Question: How can I style a a circle (a 'div') with two borders responsively so that it reacts to a container's size?
Suppose circles like this for example:

Here is a working CSS for a circle:
'''
div.circle {
width: 90%;
height: 0;
padding-bottom: 90%;
margin: auto;
float: none;
border-radius: 50%;
border: 1px solid green;
background: pink;
}
'''
'''
<div class="circle"></div>
'''
How can I add a ? I tried outline but it came out as a rectangle. I tried to place another div inside the circle div and use background color but I can't align the inner div vertically.
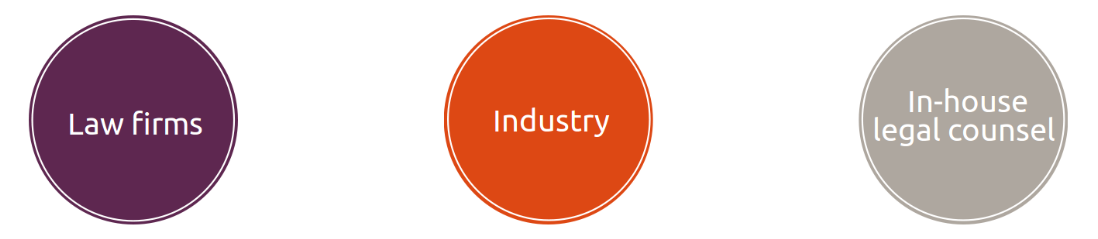
Answer: I'd suggest, with the following HTML:
'''
<div></div>
'''
The CSS:
'''
div {
width: 20em;
height: 20em;
border-radius: 50%;
background-color: red;
border: 4px solid #fff;
box-shadow: 0 0 0 5px red;
}
'''
'''
div {
width: 20em;
height: 20em;
border-radius: 50%;
background-color: red;
border: 4px solid #fff;
box-shadow: 0 0 0 5px red;
}
'''
'''
<div></div>
'''
<URL>.
The 'box-shadow' gives the outermost ring of colour, the 'border' gives the white 'inner-border'.
Alternatively, you can use a 'box-shadow' with the 'inset' keyword, and use the 'box-shadow' to generate the 'inner-border' and use the 'border' as the outermost border:
'''
div {
width: 20em;
height: 20em;
border-radius: 50%;
background-color: red;
border: 4px solid red;
box-shadow: inset 0 0 0 5px white;
}
'''
'''
div {
width: 20em;
height: 20em;
border-radius: 50%;
background-color: red;
border: 4px solid red;
box-shadow: inset 0 0 0 5px white;
}
'''
'''
<div></div>
'''
<URL>.
Obviously, adjust the dimensions to your own taste and circumstances.
Using the 'box-shadow' to generate the outermost border, however, allows for multiple borders (alternating red and white in the following example):
'''
div {
width: 20em;
height: 20em;
margin: 20px;
border-radius: 50%;
background-color: red;
border: 4px solid #fff;
box-shadow: 0 0 0 5px red, 0 0 0 10px white, 0 0 0 15px red;
}
'''
'''
div {
width: 20em;
height: 20em;
margin: 20px;
border-radius: 50%;
background-color: red;
border: 4px solid #fff;
box-shadow: 0 0 0 5px red, 0 0 0 10px white, 0 0 0 15px red;
}
'''
'''
<div></div>
'''
<URL>.